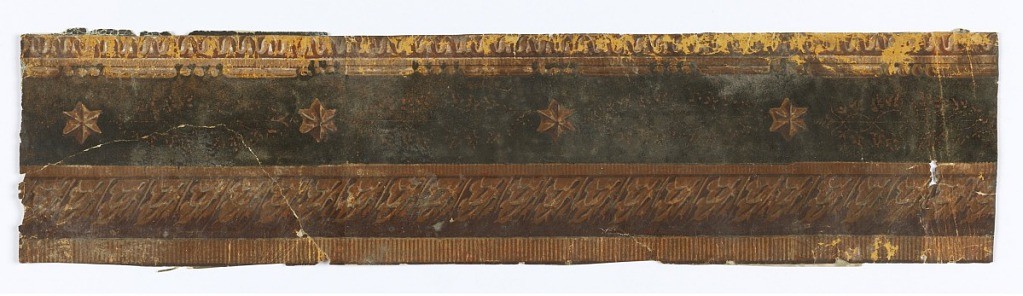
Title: Border
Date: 1800–1825
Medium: Block-printed on handmade paper
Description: Band of dentilling at top edge, adjoining a foliate band over a narrow band of dentilling. Center band of border is flocked and contains six-pointed stars spaced 5 1/4 inches apart. Lower edge of border contains bead-and-reel strip and vague traces of egg-and-dart design. Printed in brown flock, and white on pale orange ground.

H# 460